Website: home-depot
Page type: newsletter-management
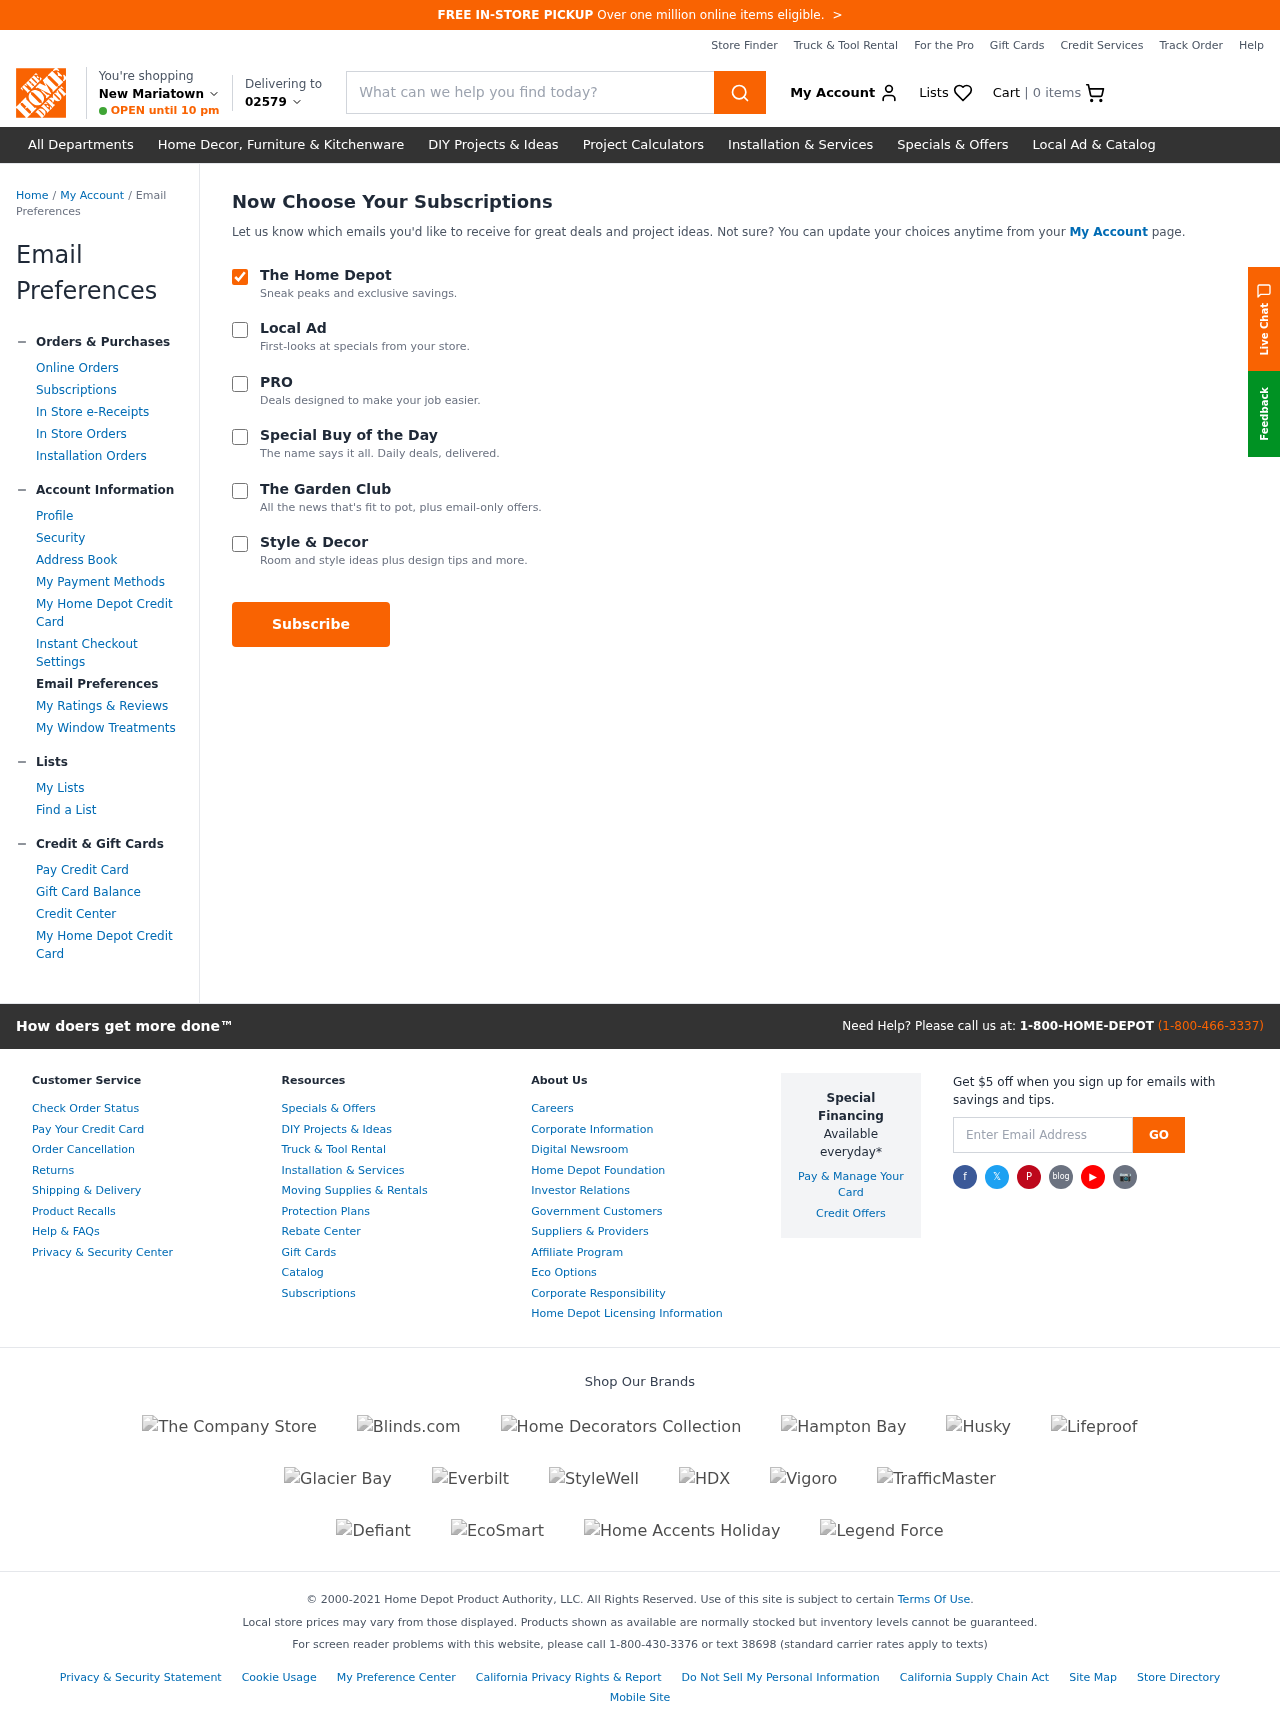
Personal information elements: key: PII_CITY
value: New Mariatown
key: PII_POSTCODE
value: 02579
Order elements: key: ORDER_NUM_ITEMS
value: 0
Search elements: key: HEADER_SEARCH
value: What can we help you find today?